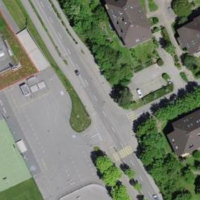
EUNIS habitat code: 54
Species observed at this site:
Pica pica
Falco tinnunculus
Columba palumbus